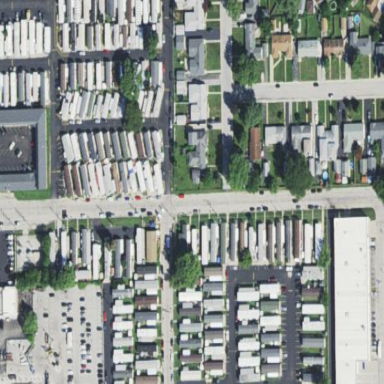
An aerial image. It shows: Residential area designated as trailer park.